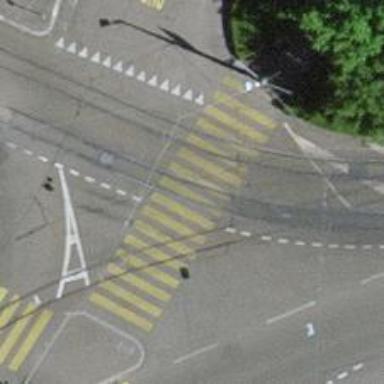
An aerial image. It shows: Railway crossing.